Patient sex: M
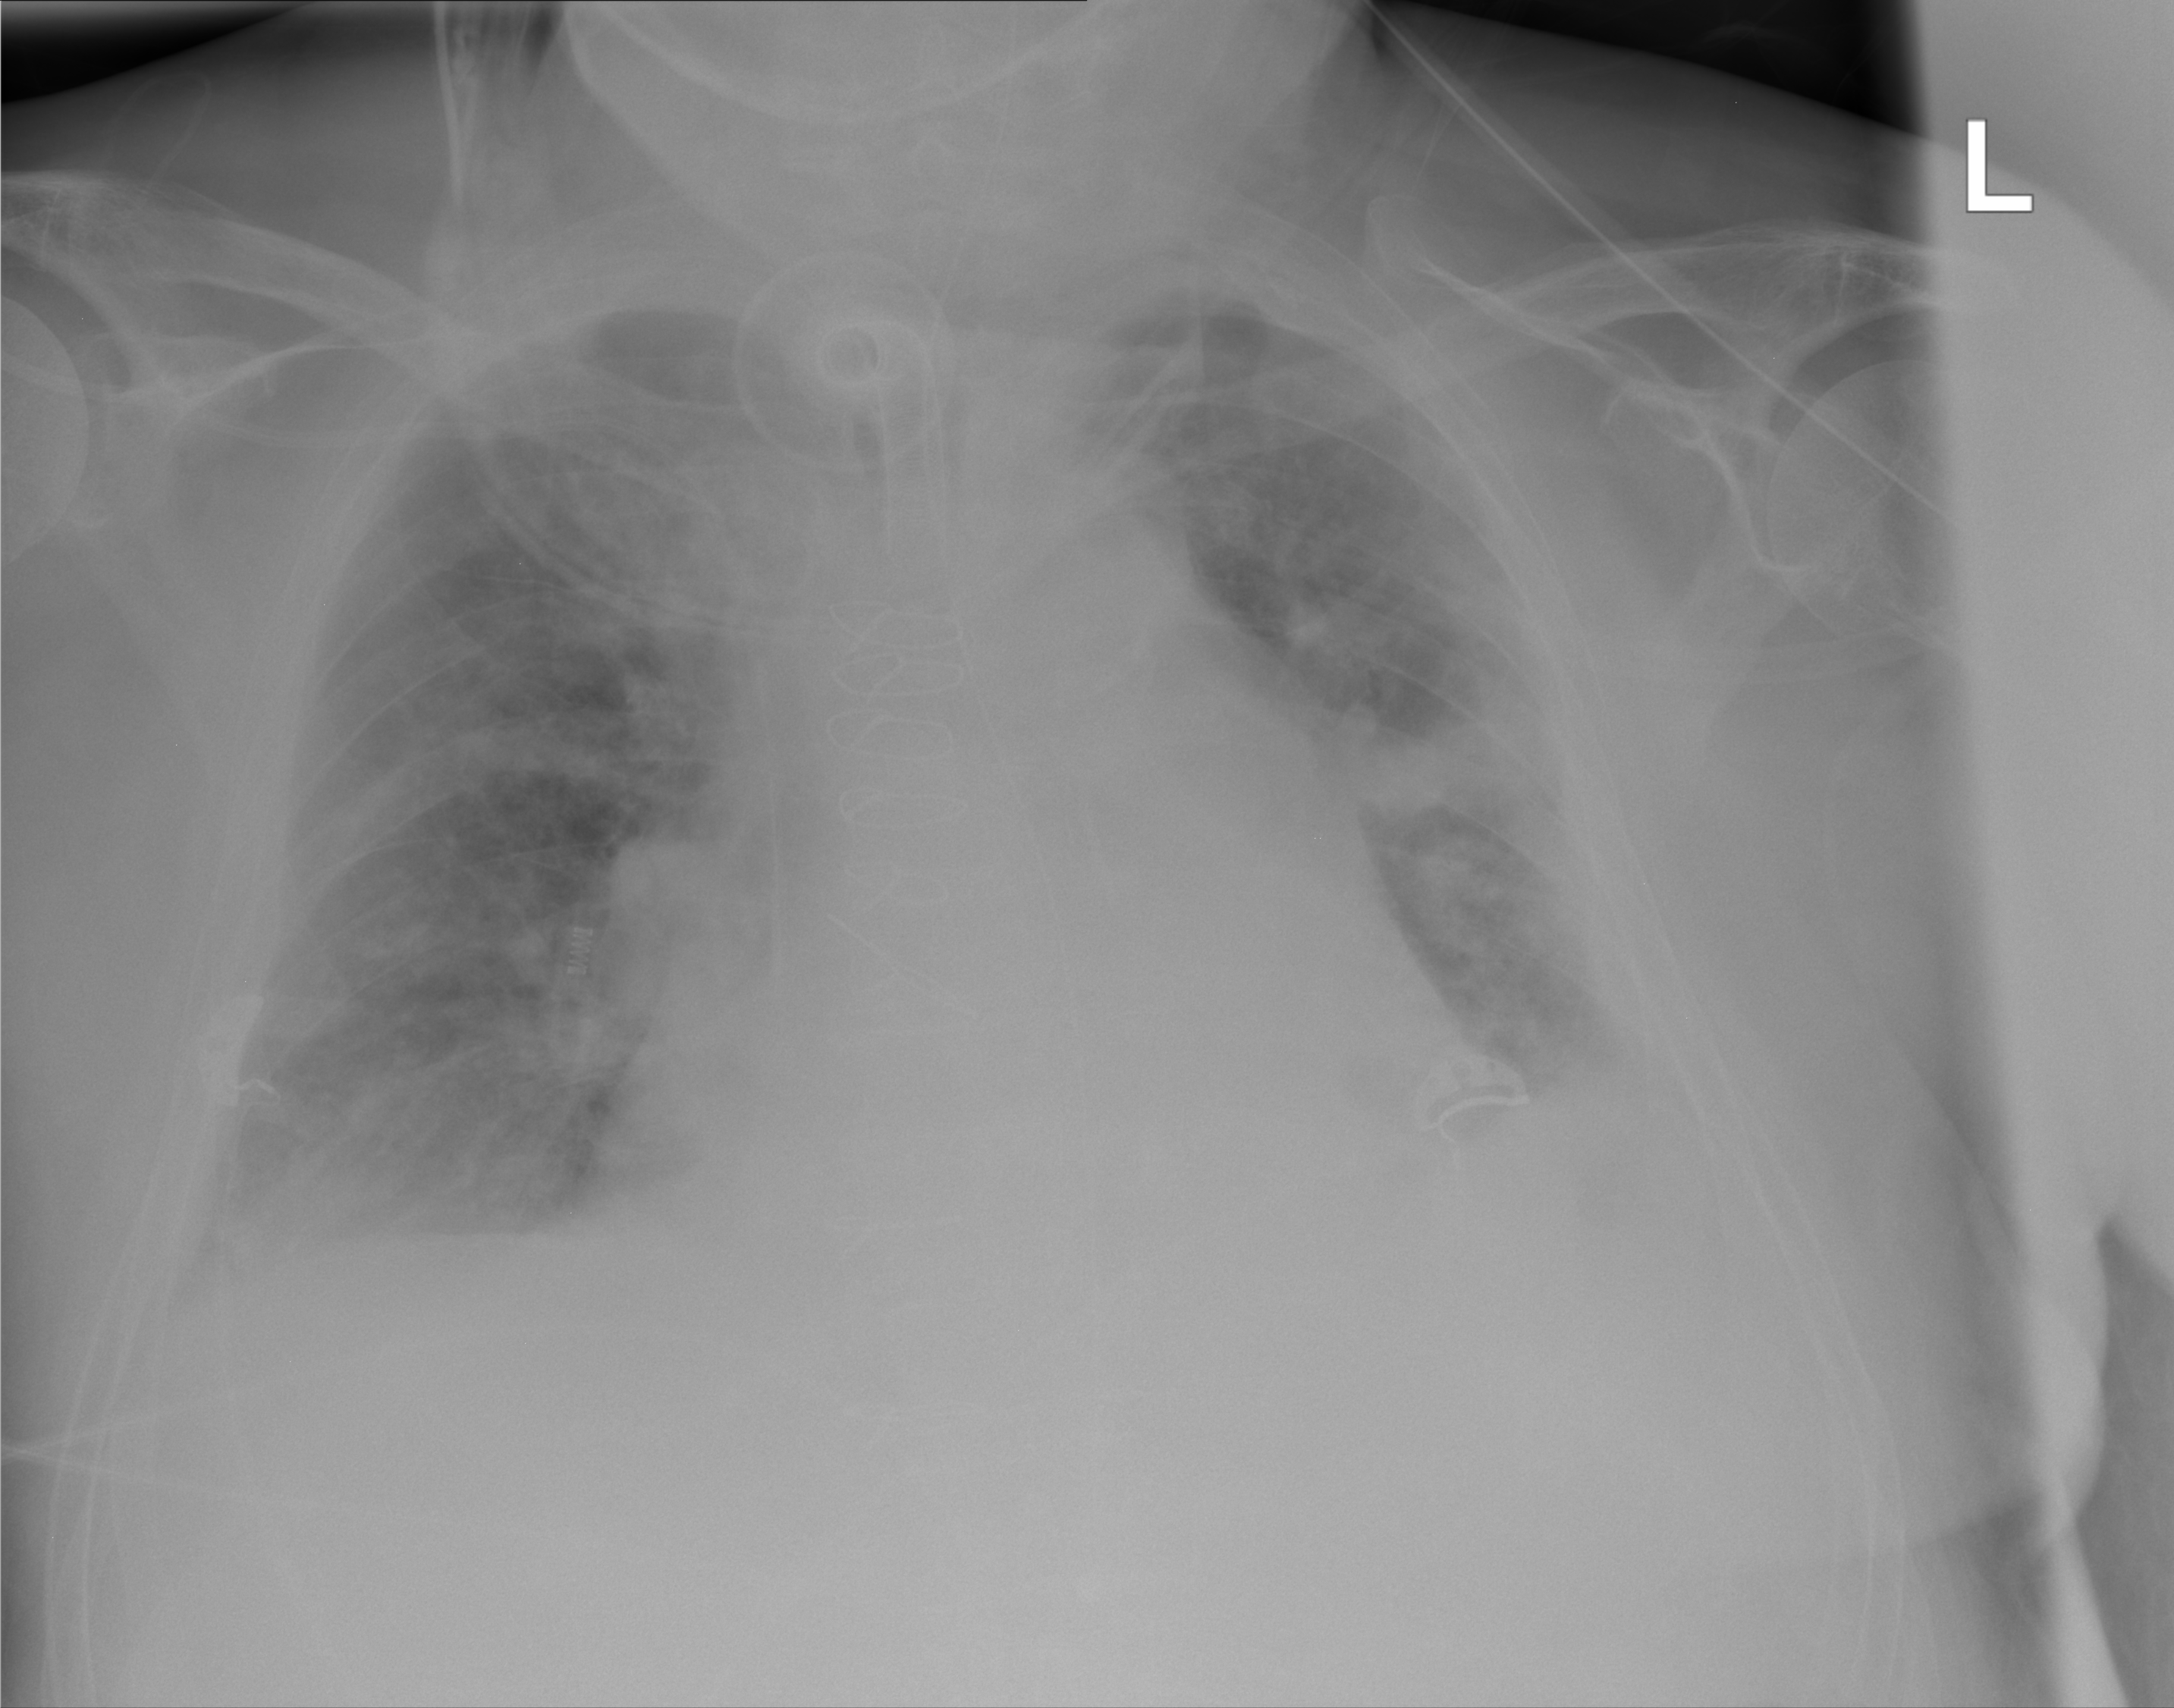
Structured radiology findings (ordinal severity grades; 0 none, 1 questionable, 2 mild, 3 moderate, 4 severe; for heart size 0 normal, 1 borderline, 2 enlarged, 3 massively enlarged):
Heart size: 2
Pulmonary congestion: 0
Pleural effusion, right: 2
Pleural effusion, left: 2
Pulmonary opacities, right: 3
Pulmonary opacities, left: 2
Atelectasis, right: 2
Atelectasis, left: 2